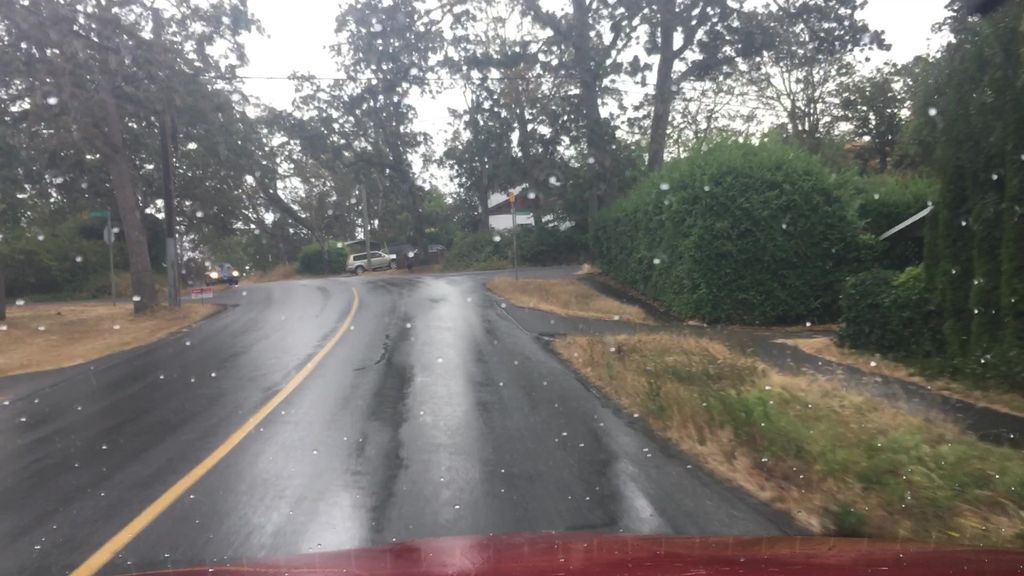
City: victoria